Interaction volume radius: 10 \u00c5
Interaction volume height: 20 \u00c5
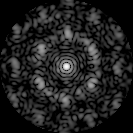
Disorder parameter: 0.6309